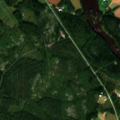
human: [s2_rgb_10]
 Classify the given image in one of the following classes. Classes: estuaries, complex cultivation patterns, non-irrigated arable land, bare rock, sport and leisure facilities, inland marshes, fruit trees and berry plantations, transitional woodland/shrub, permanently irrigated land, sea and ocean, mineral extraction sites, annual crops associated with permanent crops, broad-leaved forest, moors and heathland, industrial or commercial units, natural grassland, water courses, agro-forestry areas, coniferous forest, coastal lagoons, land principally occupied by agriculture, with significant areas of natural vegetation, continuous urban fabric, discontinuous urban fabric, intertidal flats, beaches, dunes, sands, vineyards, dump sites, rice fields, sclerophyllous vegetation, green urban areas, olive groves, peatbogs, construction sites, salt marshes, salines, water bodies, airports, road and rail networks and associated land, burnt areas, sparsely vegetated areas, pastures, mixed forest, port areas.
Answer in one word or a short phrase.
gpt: non-irrigated arable land, land principally occupied by agriculture, with significant areas of natural vegetation, coniferous forest, mixed forest, water courses